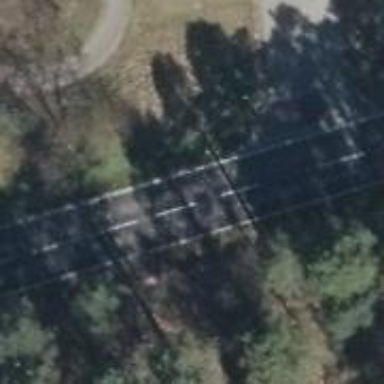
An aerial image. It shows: Secondary road with asphalt surface.